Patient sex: M
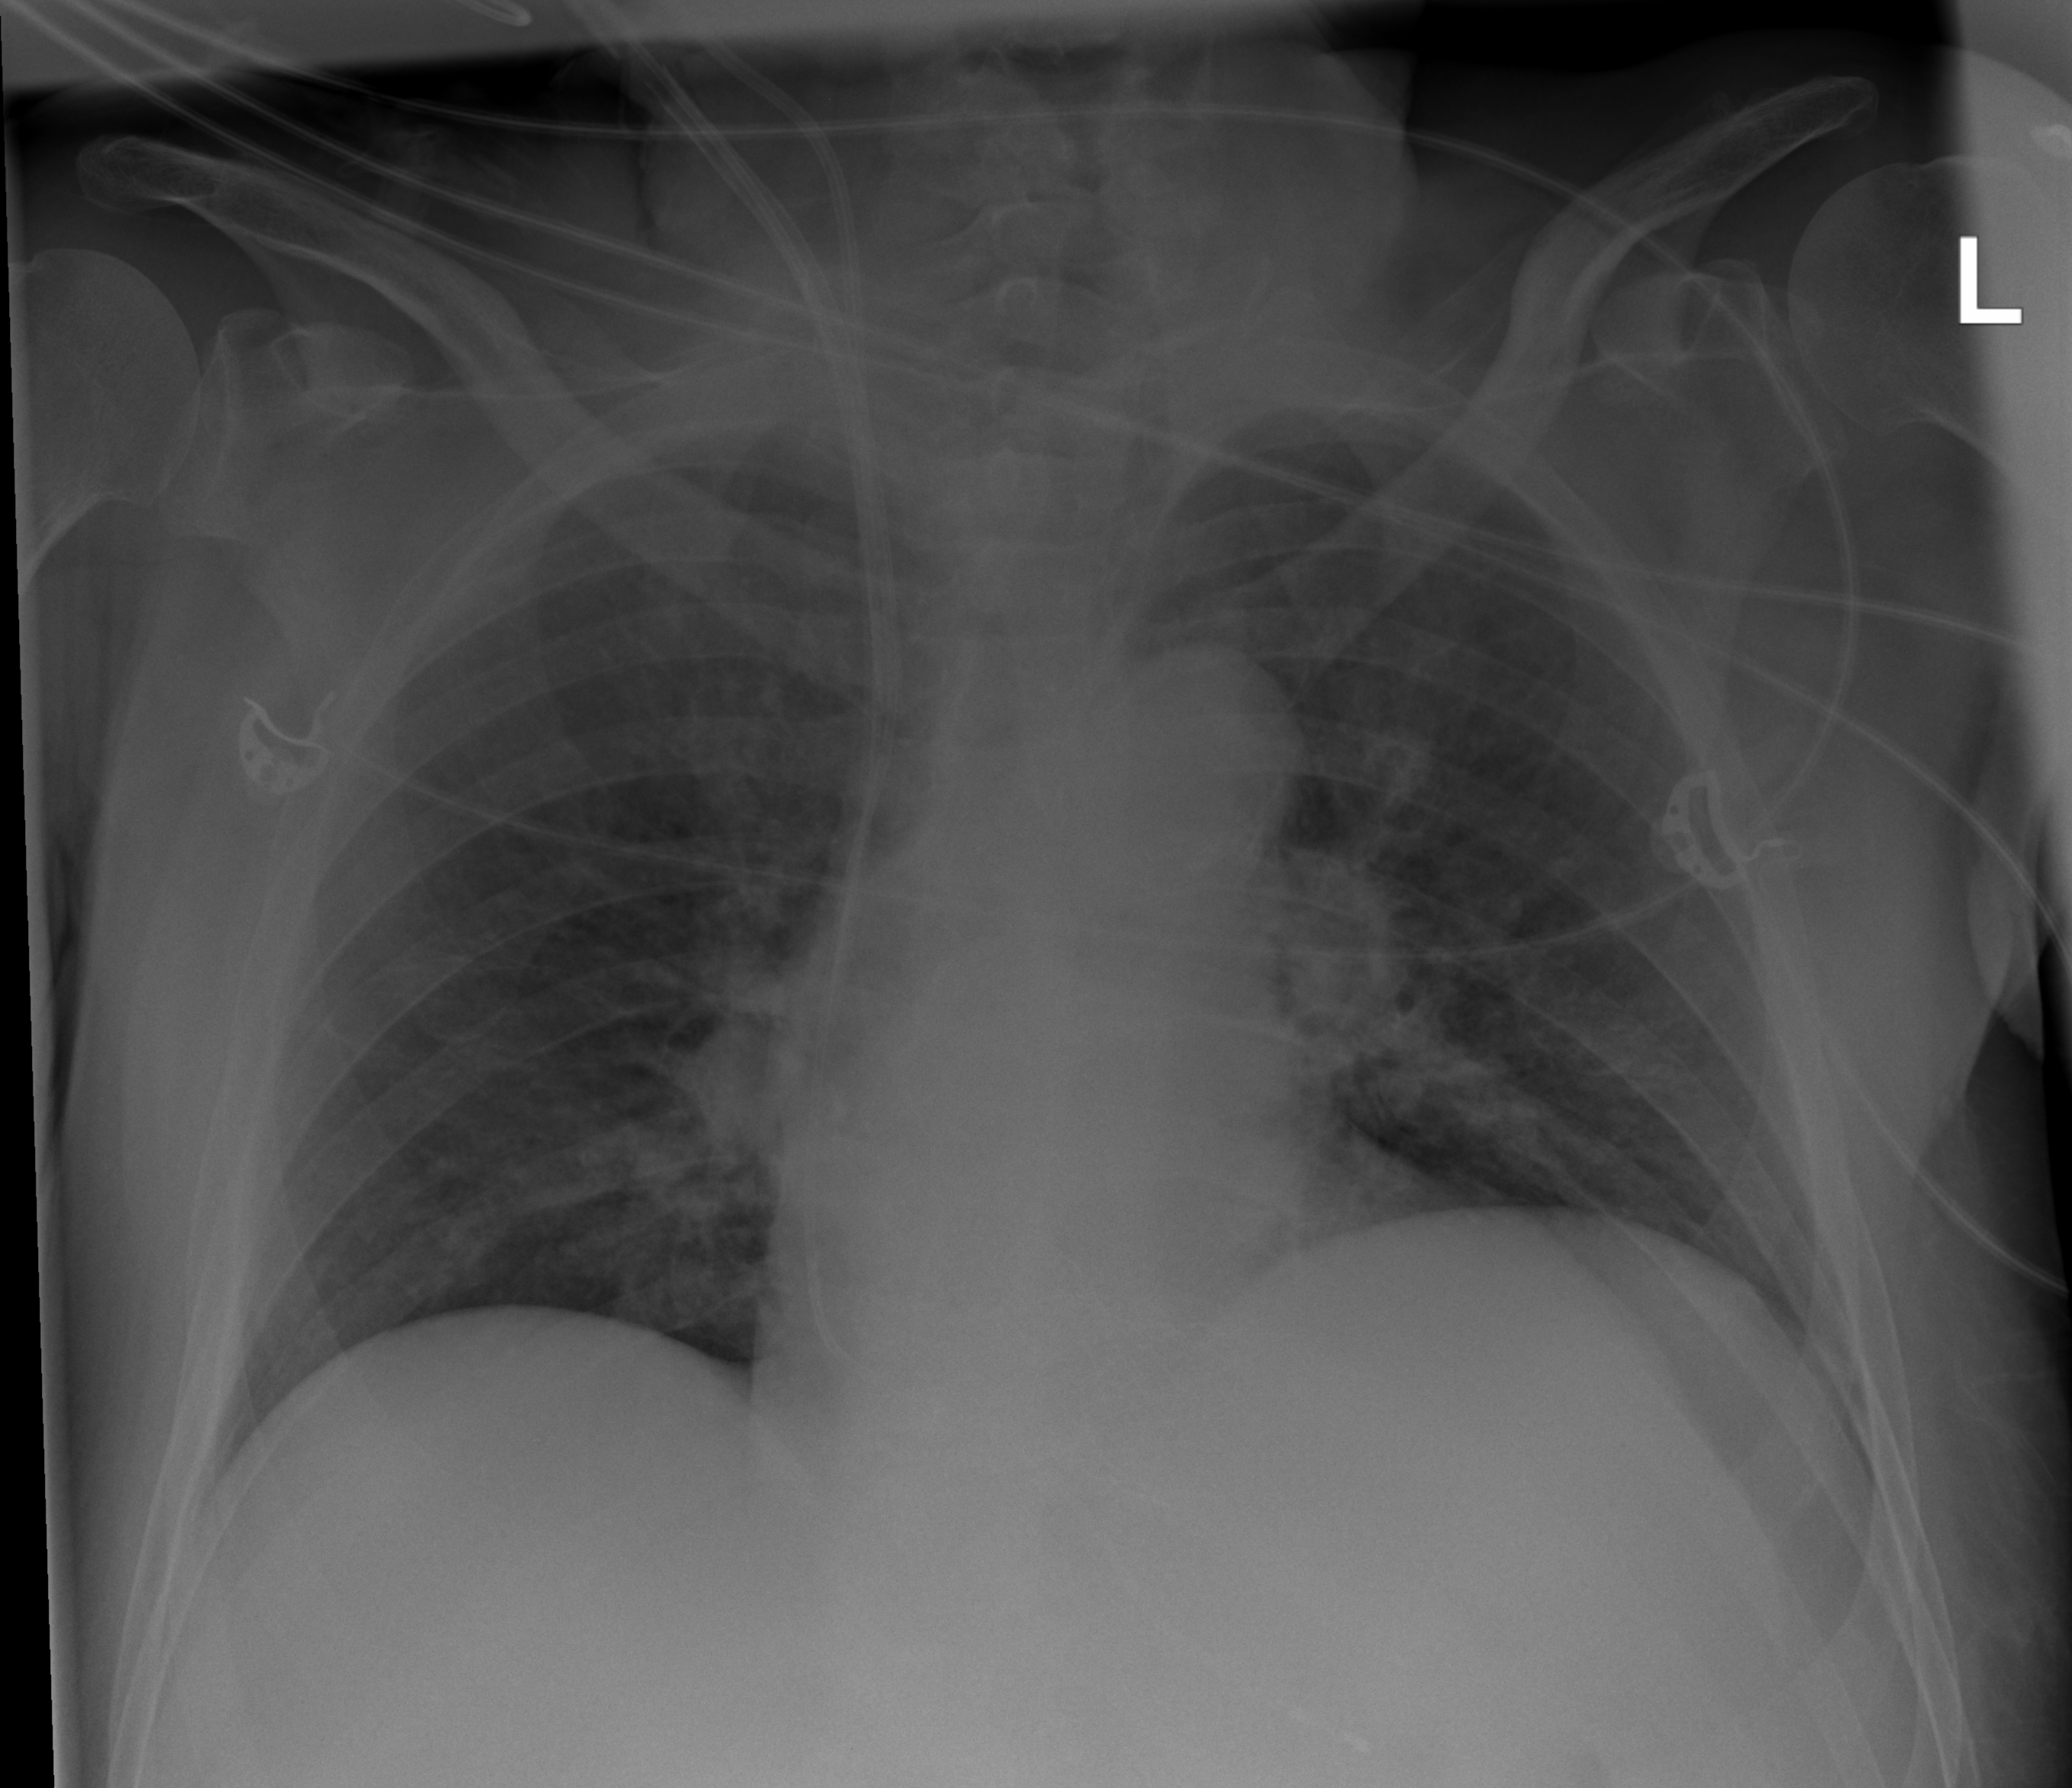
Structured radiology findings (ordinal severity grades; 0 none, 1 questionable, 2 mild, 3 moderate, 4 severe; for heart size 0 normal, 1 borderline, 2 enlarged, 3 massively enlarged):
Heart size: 0
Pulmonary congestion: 0
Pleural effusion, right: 0
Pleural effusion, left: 0
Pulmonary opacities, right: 0
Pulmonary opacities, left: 0
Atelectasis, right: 0
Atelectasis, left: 0